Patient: sex M, age 69
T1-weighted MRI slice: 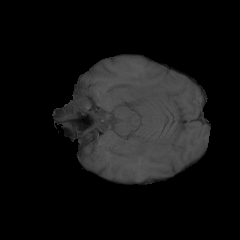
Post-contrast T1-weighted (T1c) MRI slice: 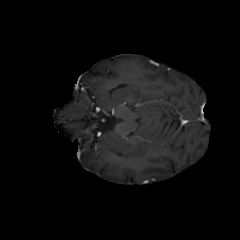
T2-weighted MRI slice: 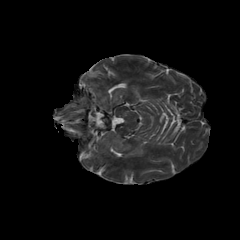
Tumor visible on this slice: no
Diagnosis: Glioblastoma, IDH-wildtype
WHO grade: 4